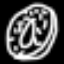
Label: donut